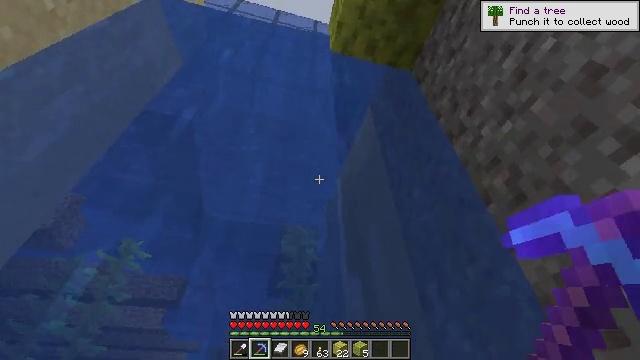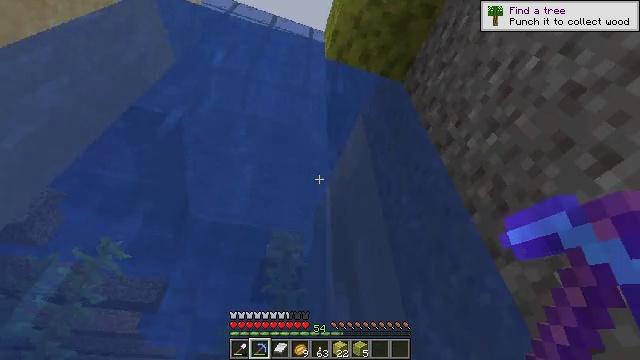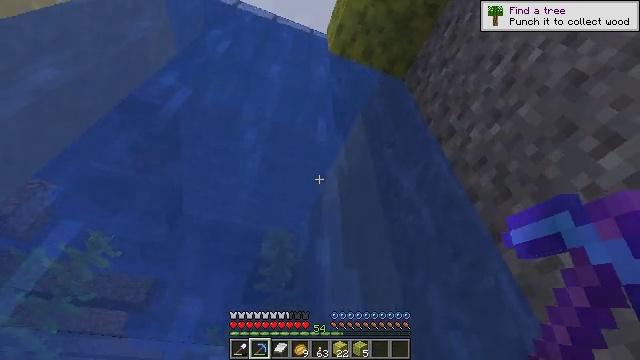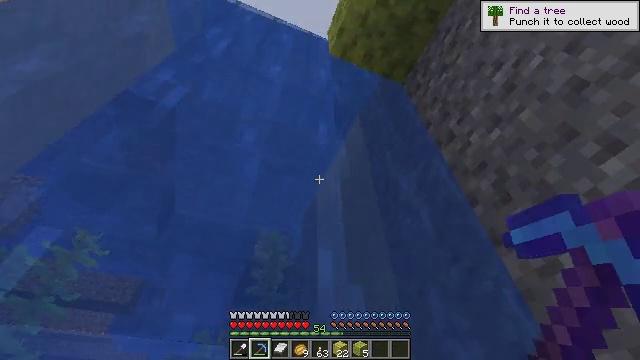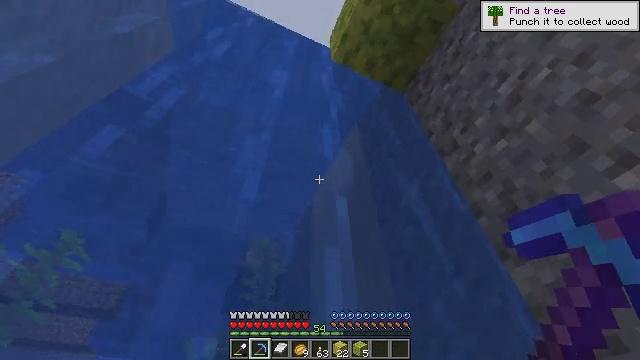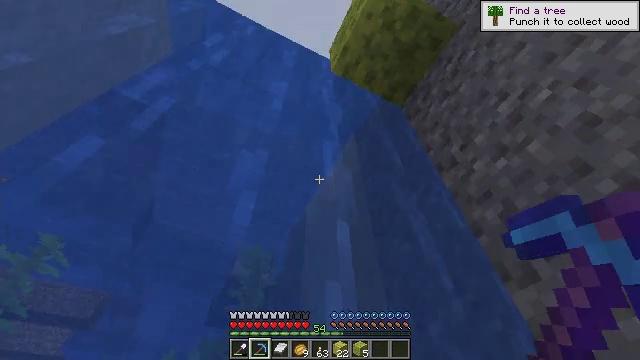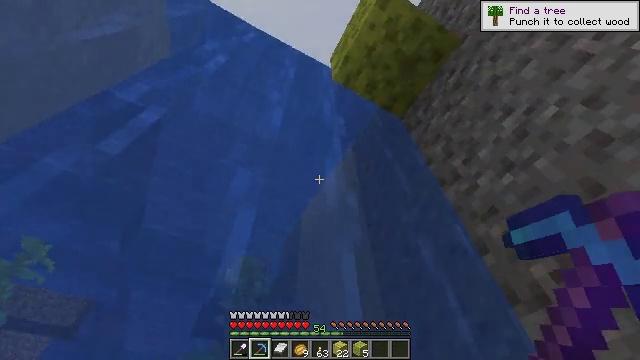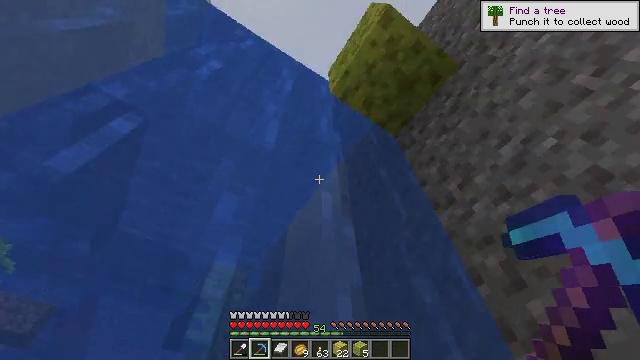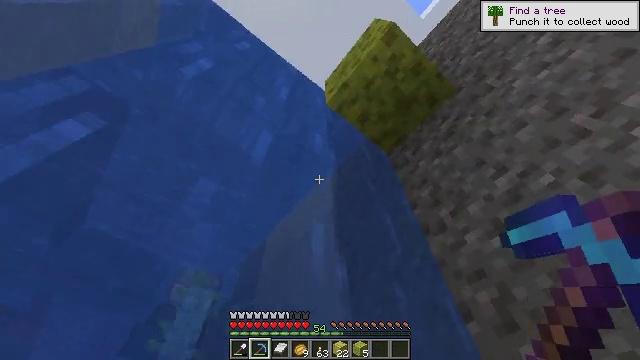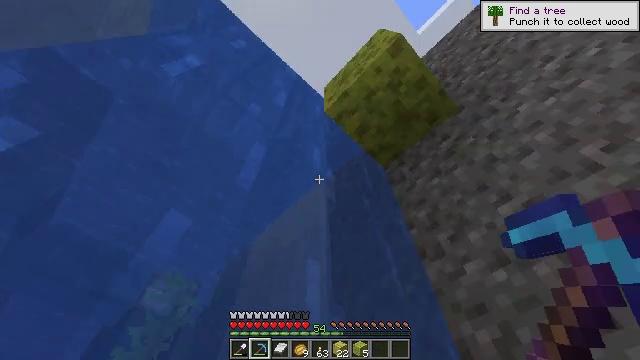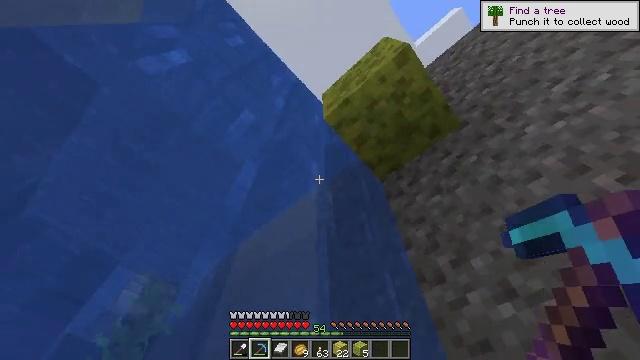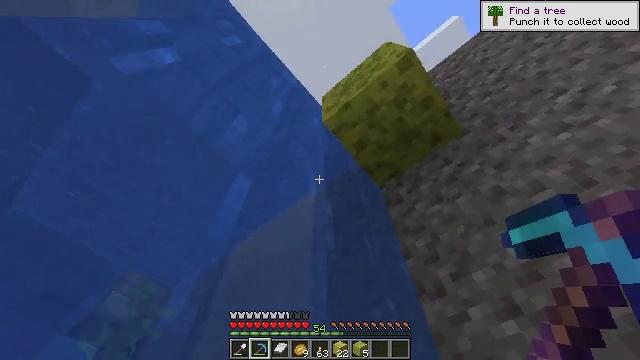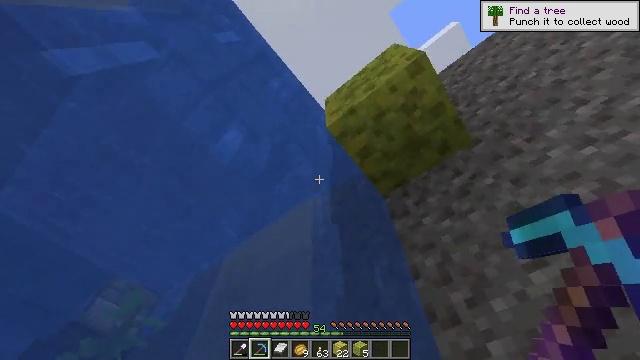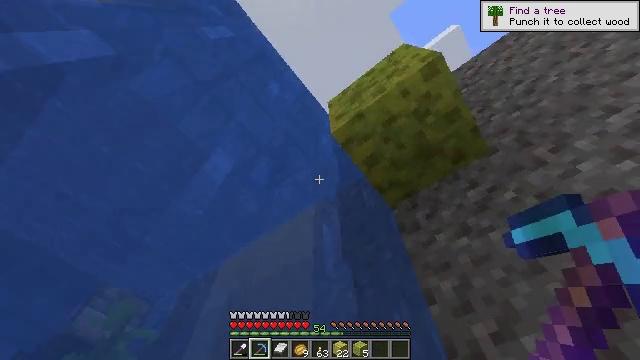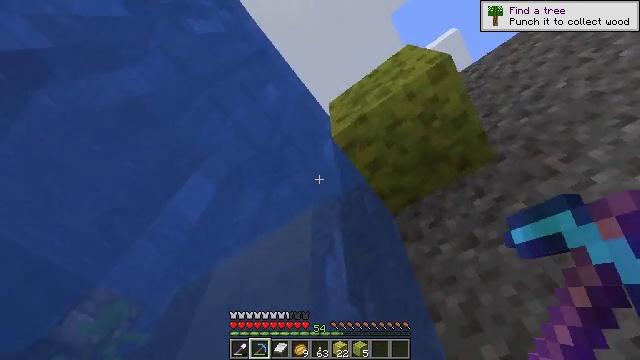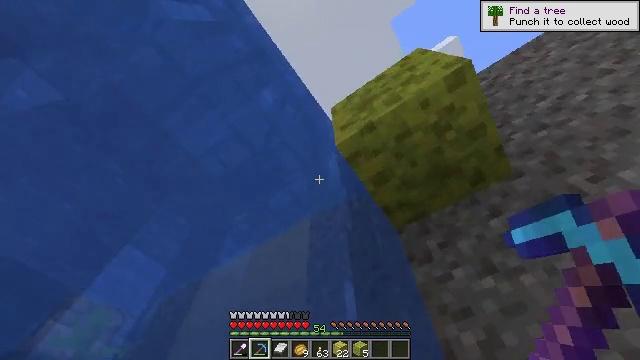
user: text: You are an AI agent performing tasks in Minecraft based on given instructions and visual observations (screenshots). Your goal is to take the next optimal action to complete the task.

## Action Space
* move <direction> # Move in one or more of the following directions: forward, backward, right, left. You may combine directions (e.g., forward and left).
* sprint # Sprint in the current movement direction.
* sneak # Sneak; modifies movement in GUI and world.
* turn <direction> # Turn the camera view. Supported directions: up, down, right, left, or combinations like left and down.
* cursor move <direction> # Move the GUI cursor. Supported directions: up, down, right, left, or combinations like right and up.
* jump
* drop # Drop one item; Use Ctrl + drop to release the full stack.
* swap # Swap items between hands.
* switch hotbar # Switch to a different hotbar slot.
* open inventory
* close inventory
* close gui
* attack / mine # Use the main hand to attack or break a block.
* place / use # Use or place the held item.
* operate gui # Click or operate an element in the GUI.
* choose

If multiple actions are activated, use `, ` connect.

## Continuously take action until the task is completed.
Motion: motion action
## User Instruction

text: Break the wet sponge block.
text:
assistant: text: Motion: move forward and move left, turn right and up, jump
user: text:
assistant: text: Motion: move forward and move left, turn right and up, jump
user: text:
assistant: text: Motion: move forward and move left, turn right, jump
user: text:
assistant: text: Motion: move forward and move left, turn right and up, jump
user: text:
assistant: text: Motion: move forward and move left, turn right and up, jump
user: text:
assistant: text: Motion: move forward and move left, turn right and up, jump
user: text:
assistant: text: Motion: move forward and move left, turn right and up, jump
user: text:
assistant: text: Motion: move forward and move left, turn right and up, jump
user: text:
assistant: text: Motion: move forward and move left, turn right, jump
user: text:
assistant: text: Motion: move forward and move left, turn right, jump
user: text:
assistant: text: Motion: move forward and move left, turn right, jump
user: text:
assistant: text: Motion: move forward and move left, turn right, jump
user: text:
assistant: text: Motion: move forward and move left, jump
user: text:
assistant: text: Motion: move forward and move left, turn right, jump
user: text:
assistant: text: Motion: move forward and move left, turn right, jump
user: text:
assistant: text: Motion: move forward and move left, turn right, jump
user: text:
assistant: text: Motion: move forward and move left, turn right, jump
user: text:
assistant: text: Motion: move forward and move left, jump
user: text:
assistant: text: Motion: move forward and move left, jump
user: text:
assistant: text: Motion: move forward and move left, jump
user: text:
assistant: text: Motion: move forward, turn right, jump
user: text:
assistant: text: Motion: move forward, turn right, jump
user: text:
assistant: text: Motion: move forward, turn right, jump
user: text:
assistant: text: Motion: move forward, turn right, jump
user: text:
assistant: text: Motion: move forward, jump
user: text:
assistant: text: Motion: move forward, turn down, jump
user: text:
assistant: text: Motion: move forward, turn right and down, jump
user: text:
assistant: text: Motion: move forward, turn right and down, jump
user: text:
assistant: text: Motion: move forward, turn right and down, jump
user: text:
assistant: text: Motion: move forward, turn right and down, jump